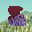
Label: 8